三年级 · 度量几何学
用分数把图中的阴影部分表示出来。

$\frac{(\mathrm{)}}{(\mathrm{)}}$

$\frac{(\quad)}{(\quad)}$

$\frac{(\quad)}{(\quad)}$
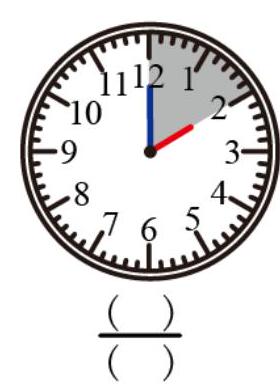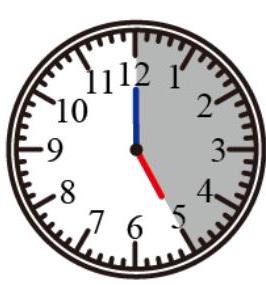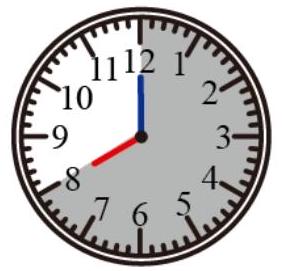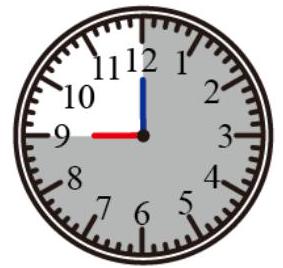
答案: $\frac{2}{12} ; \frac{5}{12} ; \frac{8}{12} ; \frac{9}{12}$

【分析】分数的分母表示平均分成的份数, 分子表示其中的份数, 根据分数的意义分别表示出来, 据此解决。

【详解】将表盘平均分成 12 份, 其中的 2 份可以用 $\frac{2}{12}$ 来表示;

将表盘平均分成 12 份, 其中的 5 份可以用 $\frac{5}{12}$ 来表示;

将表盘平均分成 12 份, 其中的 5 份可以用 $\frac{8}{12}$ 来表示;

将表盘平均分成 12 份, 其中的 5 份可以用 $\frac{9}{12}$ 来表示。

【点睛】解决本题的关键是正确理解分数的意义。